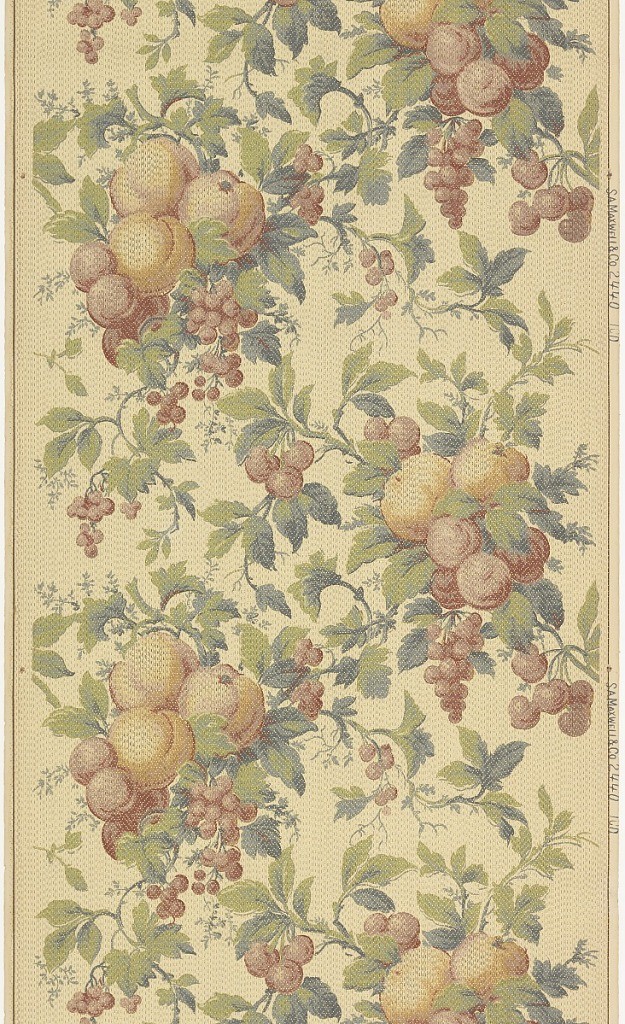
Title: Sidewall
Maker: S.A. Maxwell & Co.
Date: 1900–1920
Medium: Machine-printed
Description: Bunches of fruit, including cherry, plums, grapes, peaches, suspended in tree branch.